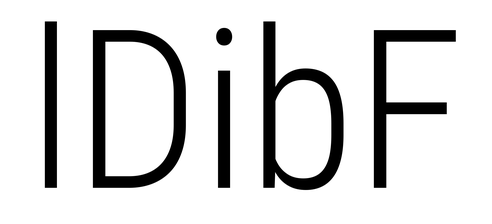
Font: Roboto_Condensed_Light